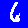
Digit: 6